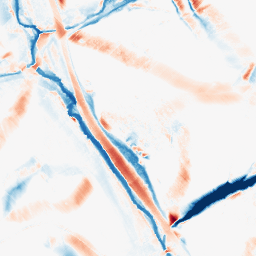
Category: morphological
Decomposition family: morphological_diamond
Decomposition parameters: operation: average
radius: 15
Upsampling method: bspline
Upsampling parameters: scale: 8
Upsampling scale: 8